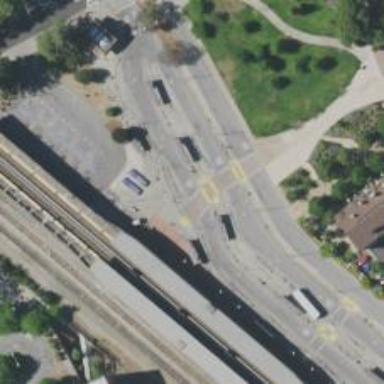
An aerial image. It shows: Busway road.